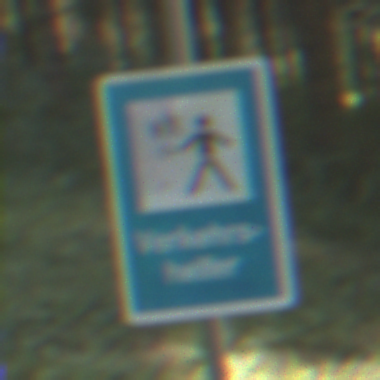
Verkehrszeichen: Verkehrshelfer
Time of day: MorningAfternoon
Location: Outdoor (Nature)
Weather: Clear
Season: NotSpecified
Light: Natural